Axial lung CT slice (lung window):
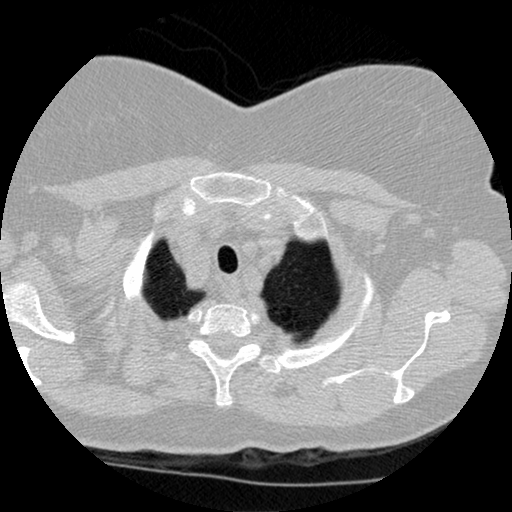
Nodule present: no